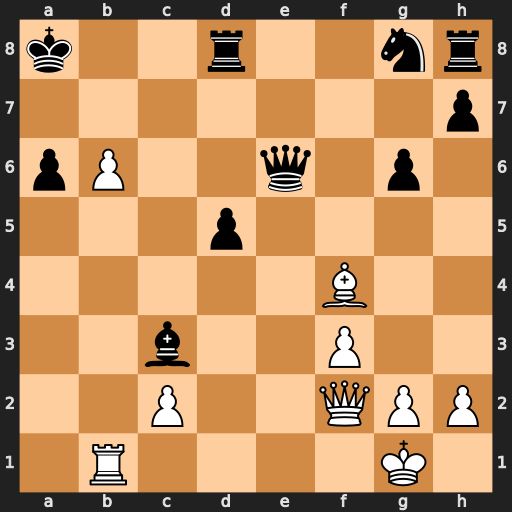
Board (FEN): k2r2nr/7p/pP2q1p1/3p4/5B2/2b2P2/2P2QPP/1R4K1
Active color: w
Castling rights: -
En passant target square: -
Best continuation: b7#